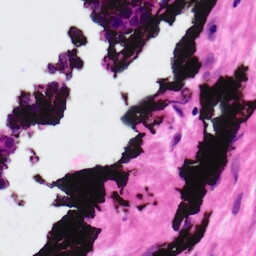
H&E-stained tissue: Ovarian